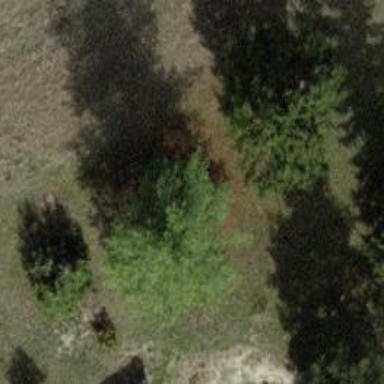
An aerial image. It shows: Evergreen needle-leaved tree.